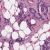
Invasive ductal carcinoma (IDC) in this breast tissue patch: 1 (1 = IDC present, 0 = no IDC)